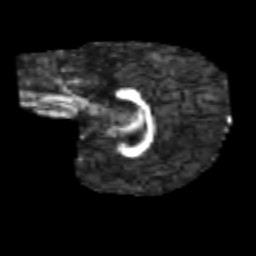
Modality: FA
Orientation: sagittal
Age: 7
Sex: male
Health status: healthy